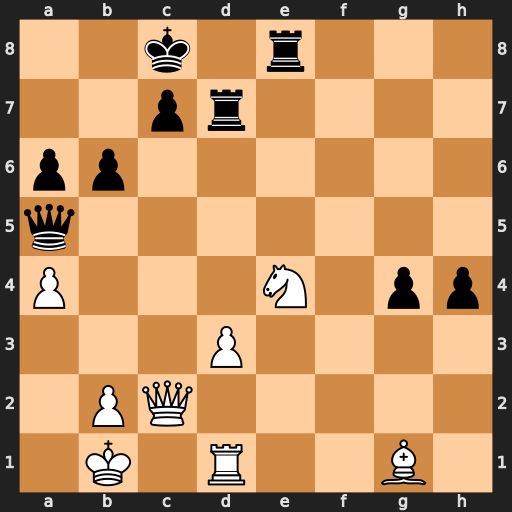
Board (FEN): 2k1r3/2pr4/pp6/q7/P3N1pp/3P4/1PQ5/1K1R2B1
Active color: w
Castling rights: -
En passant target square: -
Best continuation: Nf6 Re1 Qc6 Rxd1+ Ka2